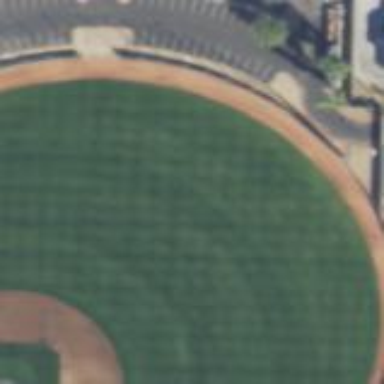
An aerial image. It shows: Baseball pitch for leisure land.